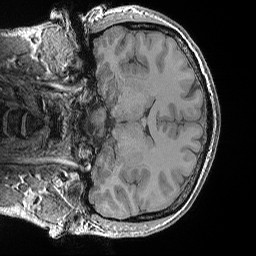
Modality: T1w
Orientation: coronal
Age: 26
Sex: male
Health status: healthy
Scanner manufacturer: siemens
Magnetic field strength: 3 T
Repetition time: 0.02 s
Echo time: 0.00492 s